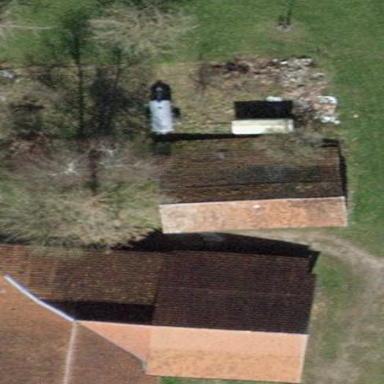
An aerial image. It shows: Farm auxiliary building with gabled roof.